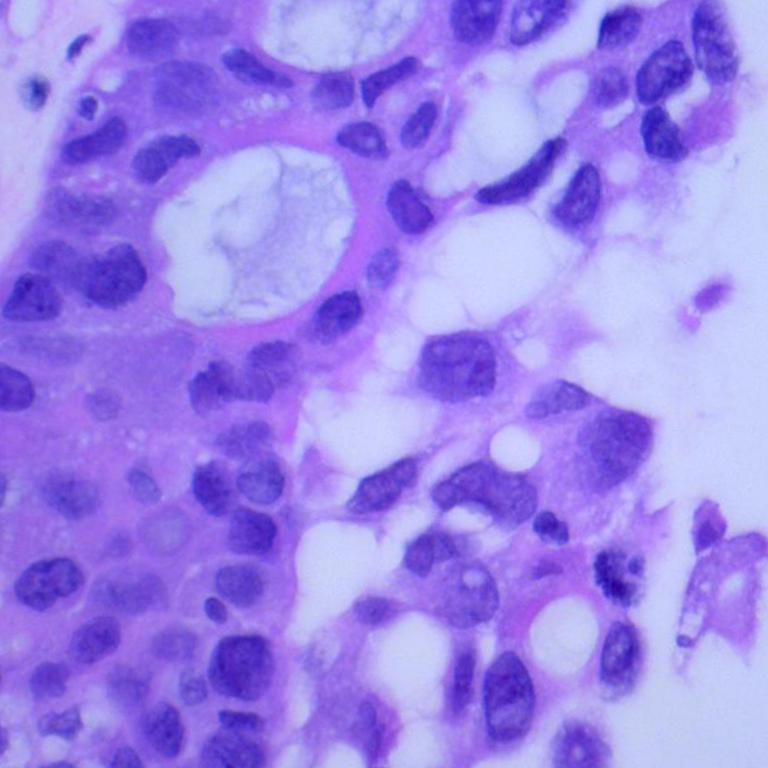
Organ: lung
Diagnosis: adenocarcinomas